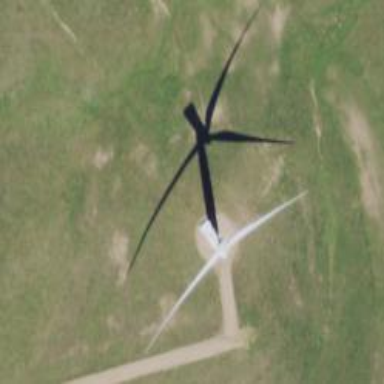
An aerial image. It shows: Wind generator with horizontal axis. The generator is wind turbine.